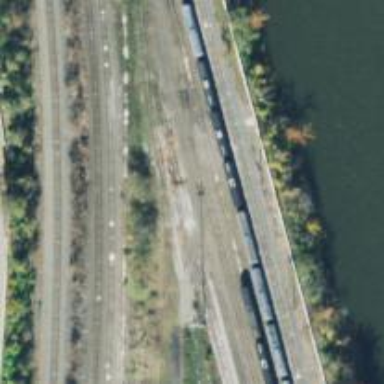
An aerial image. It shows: Disused railway yard.